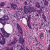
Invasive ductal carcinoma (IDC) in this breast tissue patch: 1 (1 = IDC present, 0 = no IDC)